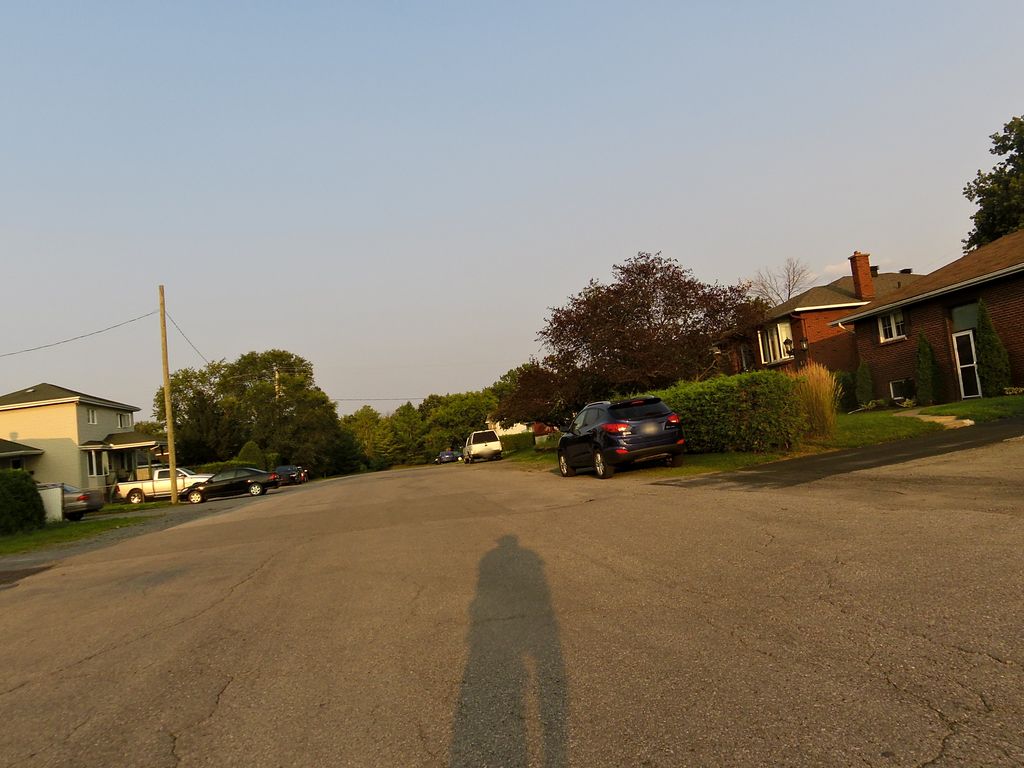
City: ottawa-gatineau